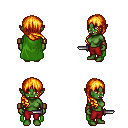
a pixel art fantasy rpg character, female body template, orc, green skin, green cape, red pants, light blonde right-swept hairstyle, leather bracers, dagger, four views (front, back, left, right), 2x2 character sprite sheet, small pixel art, hard edges, no anti-aliasing